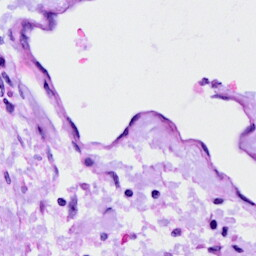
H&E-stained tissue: Ovarian